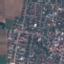
Label: Residential